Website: lowes
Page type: customer-info-address
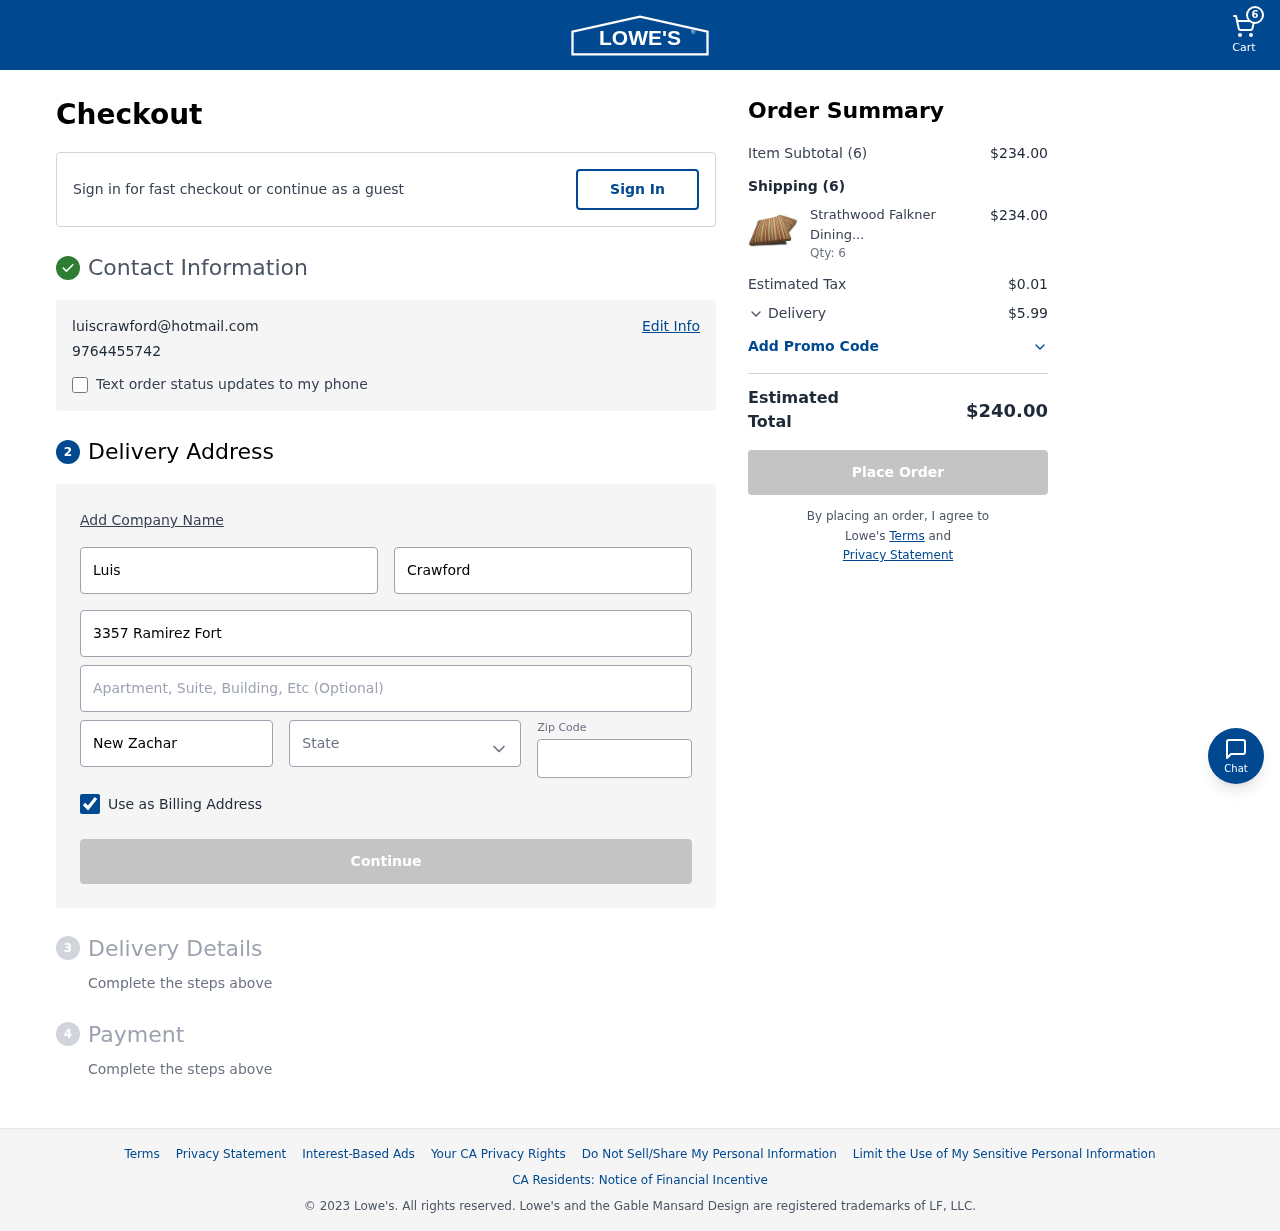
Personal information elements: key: PII_CITY
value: New Zacharybury
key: PII_EMAIL
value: luiscrawford@hotmail.com
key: PII_FIRSTNAME
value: Luis
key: PII_LASTNAME
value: Crawford
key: PII_PHONE
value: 9764455742
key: PII_POSTCODE
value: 89249
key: PII_STATE
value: Oregon
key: PII_STREET
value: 3357 Ramirez Fort
Product elements: key: PRODUCT1_NAME
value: Strathwood Falkner Dining Collection Side Chair Cushion, Set of 2, Donnelly Woodland
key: PRODUCT1_QUANTITY
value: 6
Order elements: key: ORDER_NUM_ITEMS
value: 6
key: ORDER_SUBTOTAL
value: $234.00
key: ORDER_NUM_ITEMS2
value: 6
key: ORDER_SUBTOTAL2
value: $234.00
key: ORDER_TAX
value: $0.01
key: ORDER_SHIPPING_COST
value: $5.99
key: ORDER_TOTAL
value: $240.00